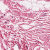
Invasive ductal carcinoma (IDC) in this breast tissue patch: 0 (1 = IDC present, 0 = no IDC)